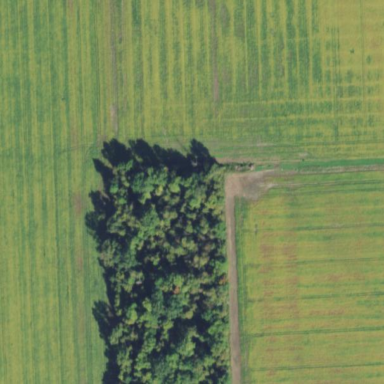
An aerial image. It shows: Deciduous broadleaved woodland.